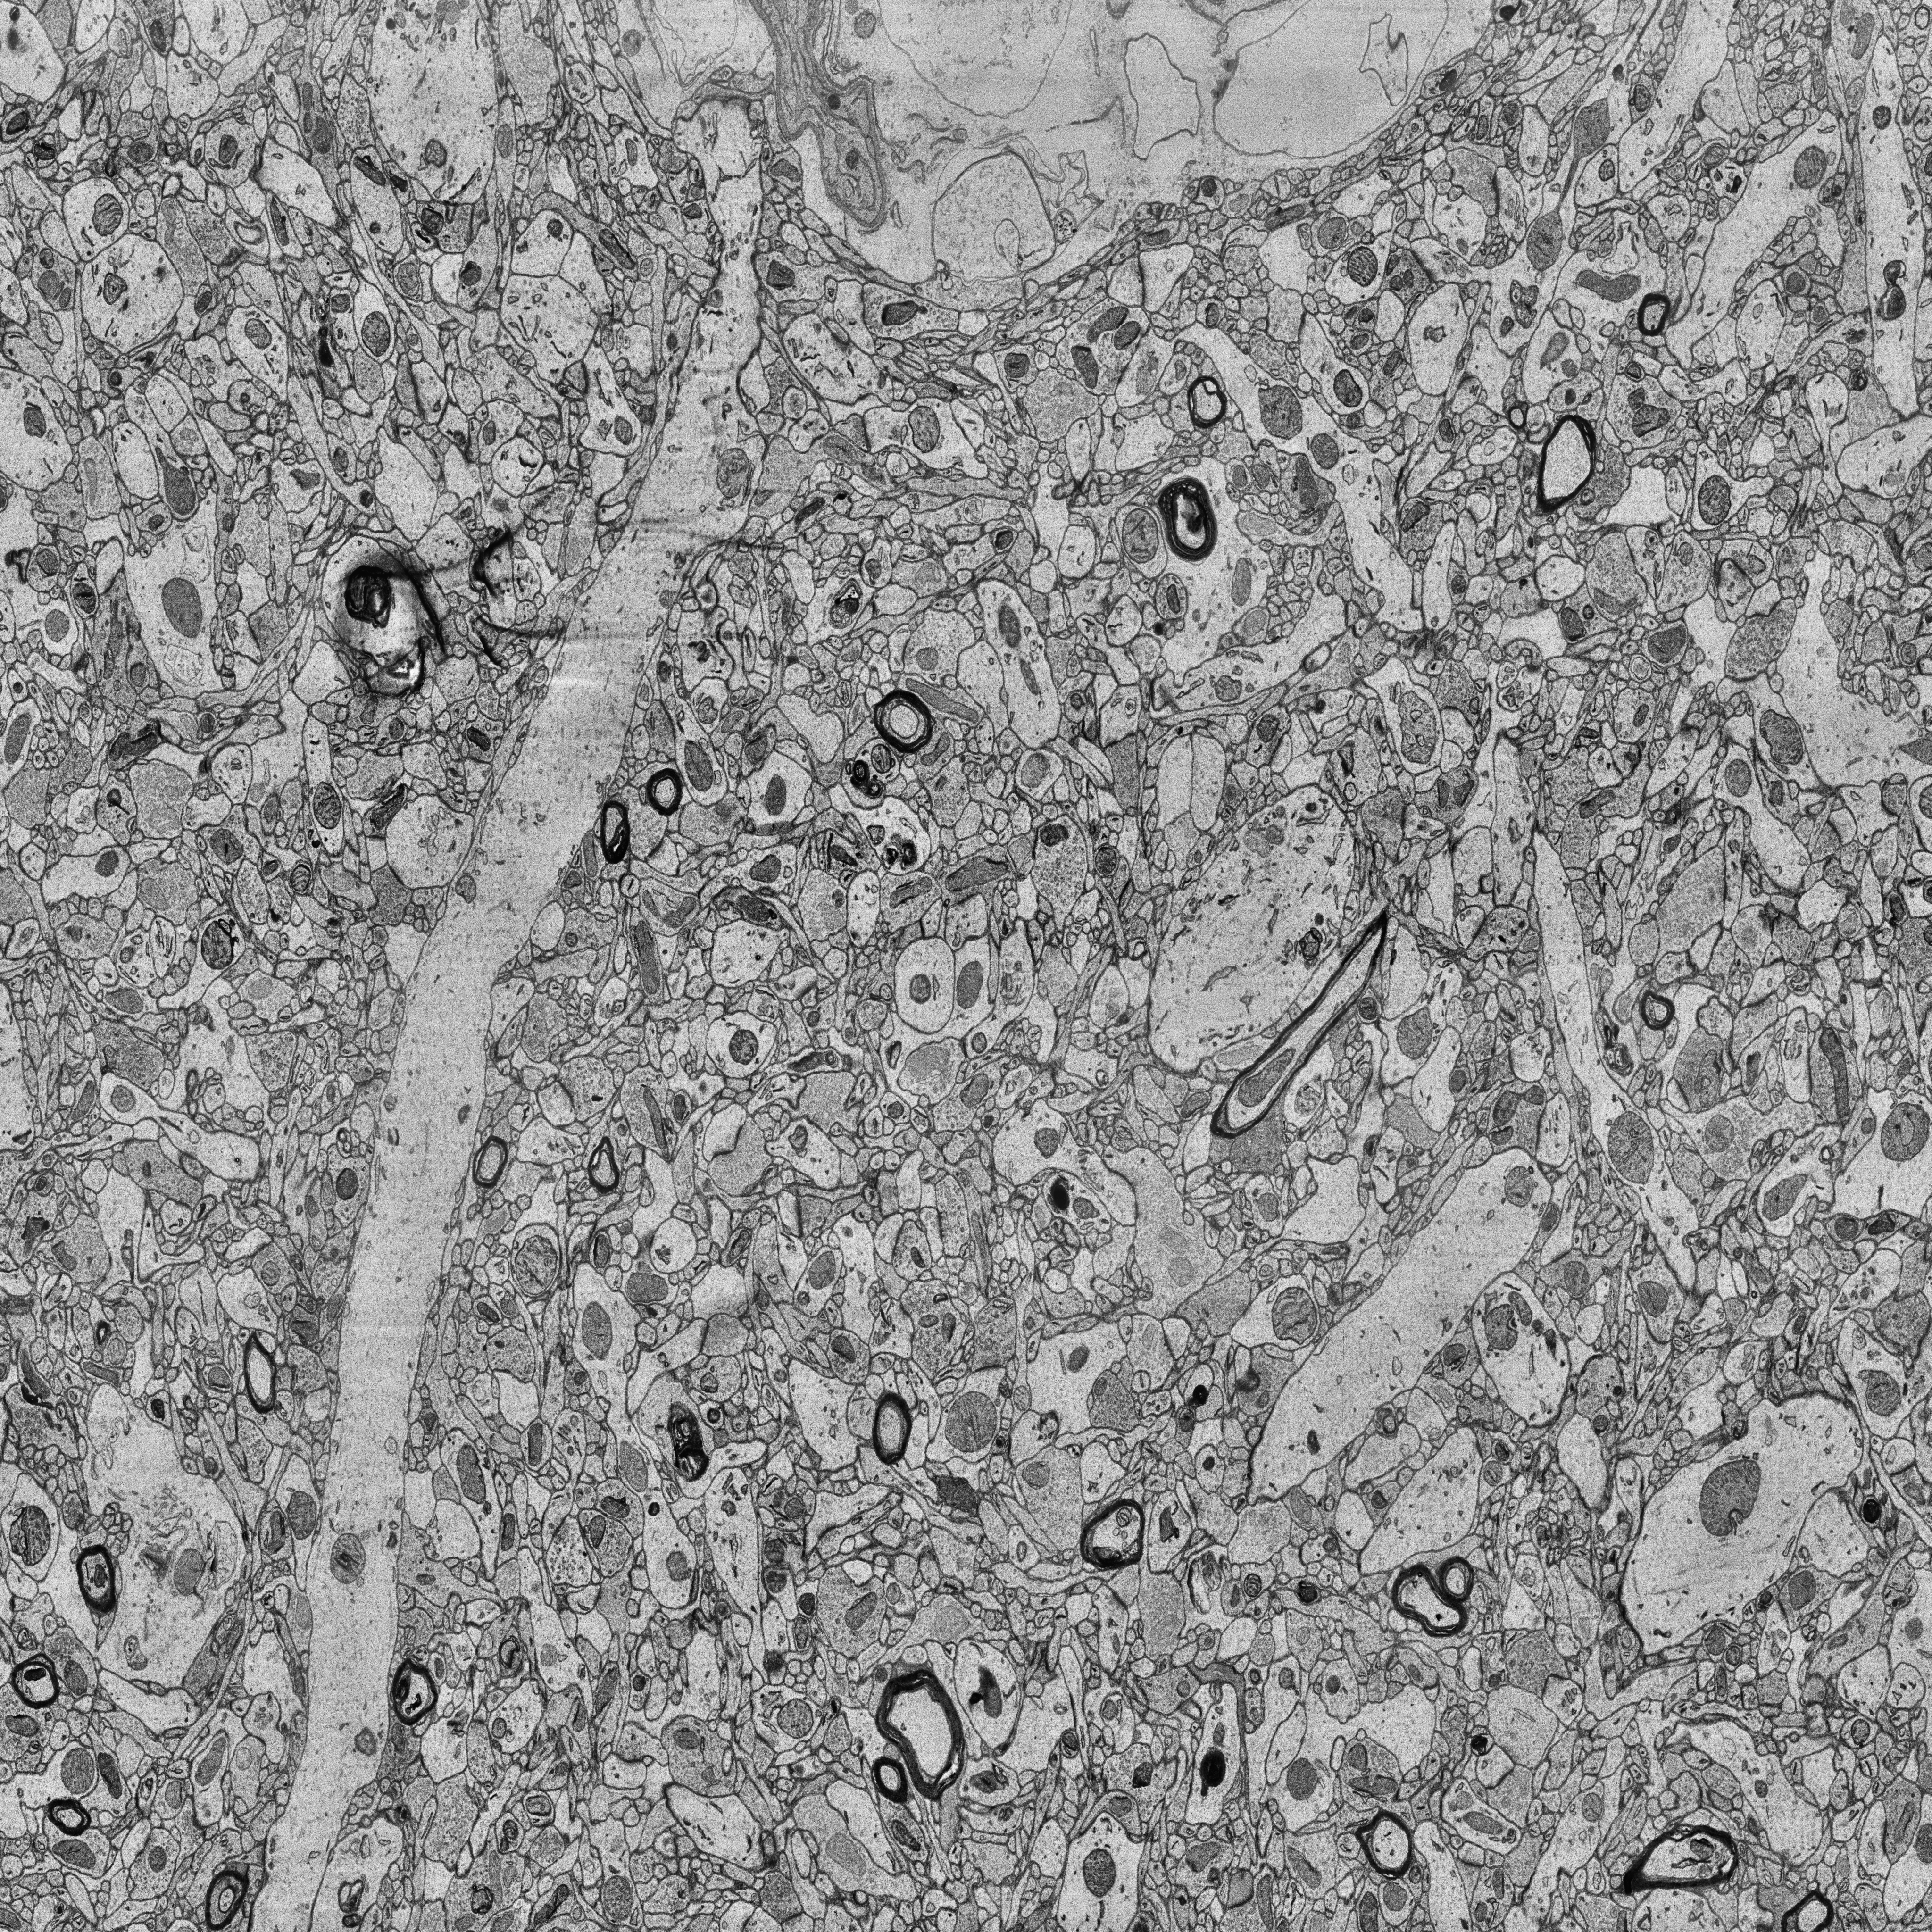
Electron microscopy slice of human cortex tissue
Slice depth (z): 91
Mitochondria instances in slice: 469